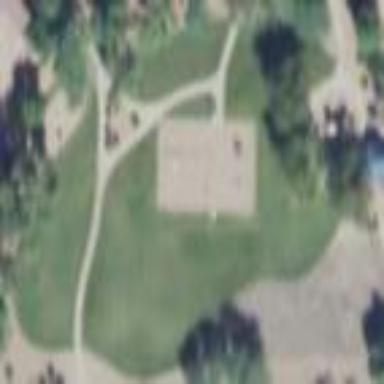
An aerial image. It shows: Lovely park for leisure and relaxation.